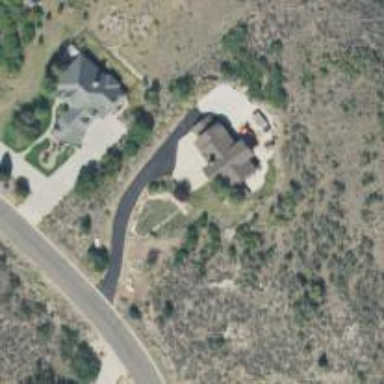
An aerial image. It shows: Driveway.